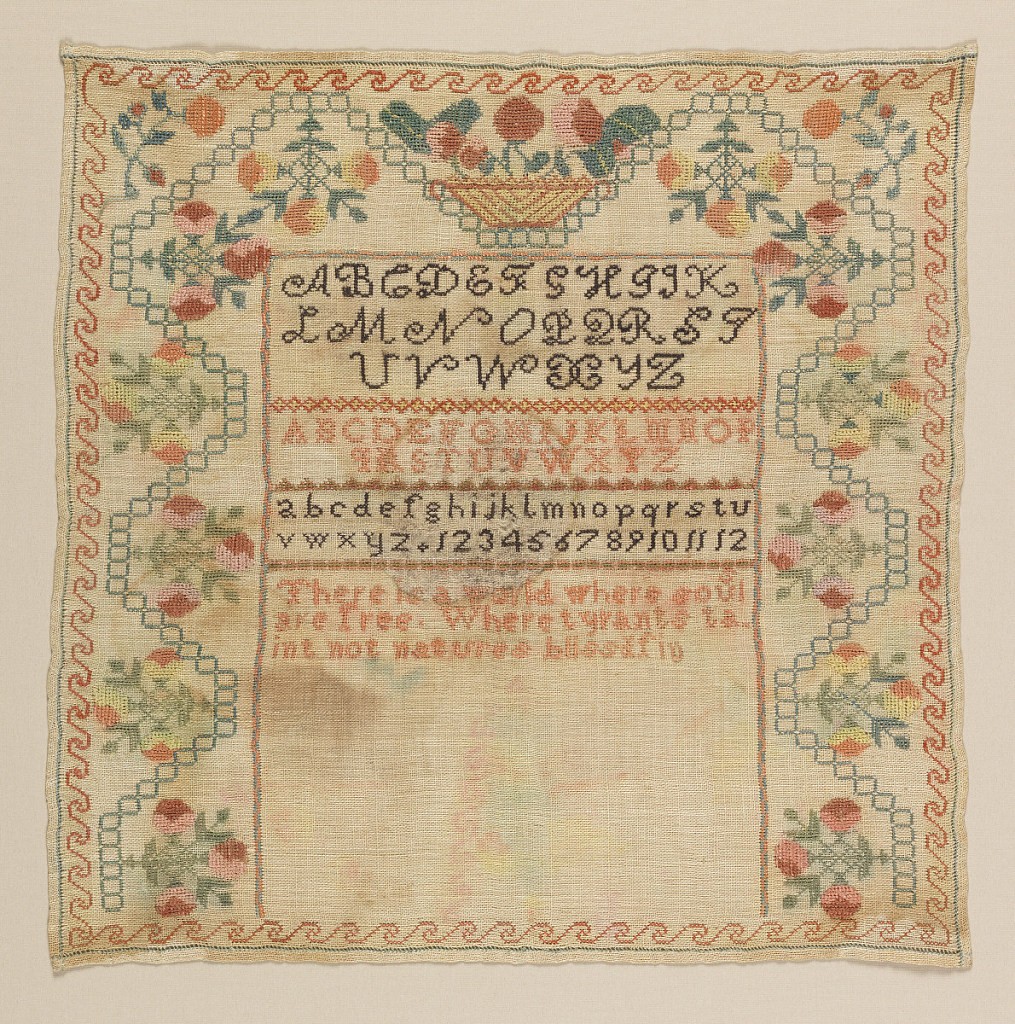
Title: Sampler
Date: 19th century
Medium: silk embroidery on linen foundation Technique: embroidered in cross stitch on plain weave foundation
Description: An unfinished sampler with three alphabets, numerals, and an incomplete verse, with a wide floral border on three sides. Embroidered in colored silks on a white ground; the colors have run.
The verse reads:
There is a world where souls are free
Where tyrants taint not natures bliss